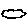
Label: cloud